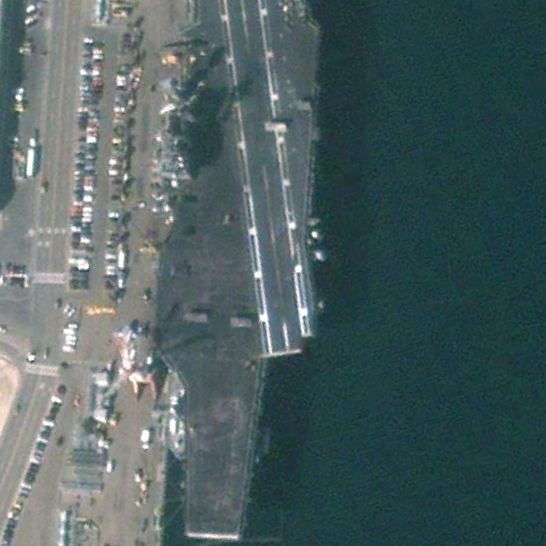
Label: Nimitz-class_aircraft_carrier